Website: home-depot
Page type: account-selection
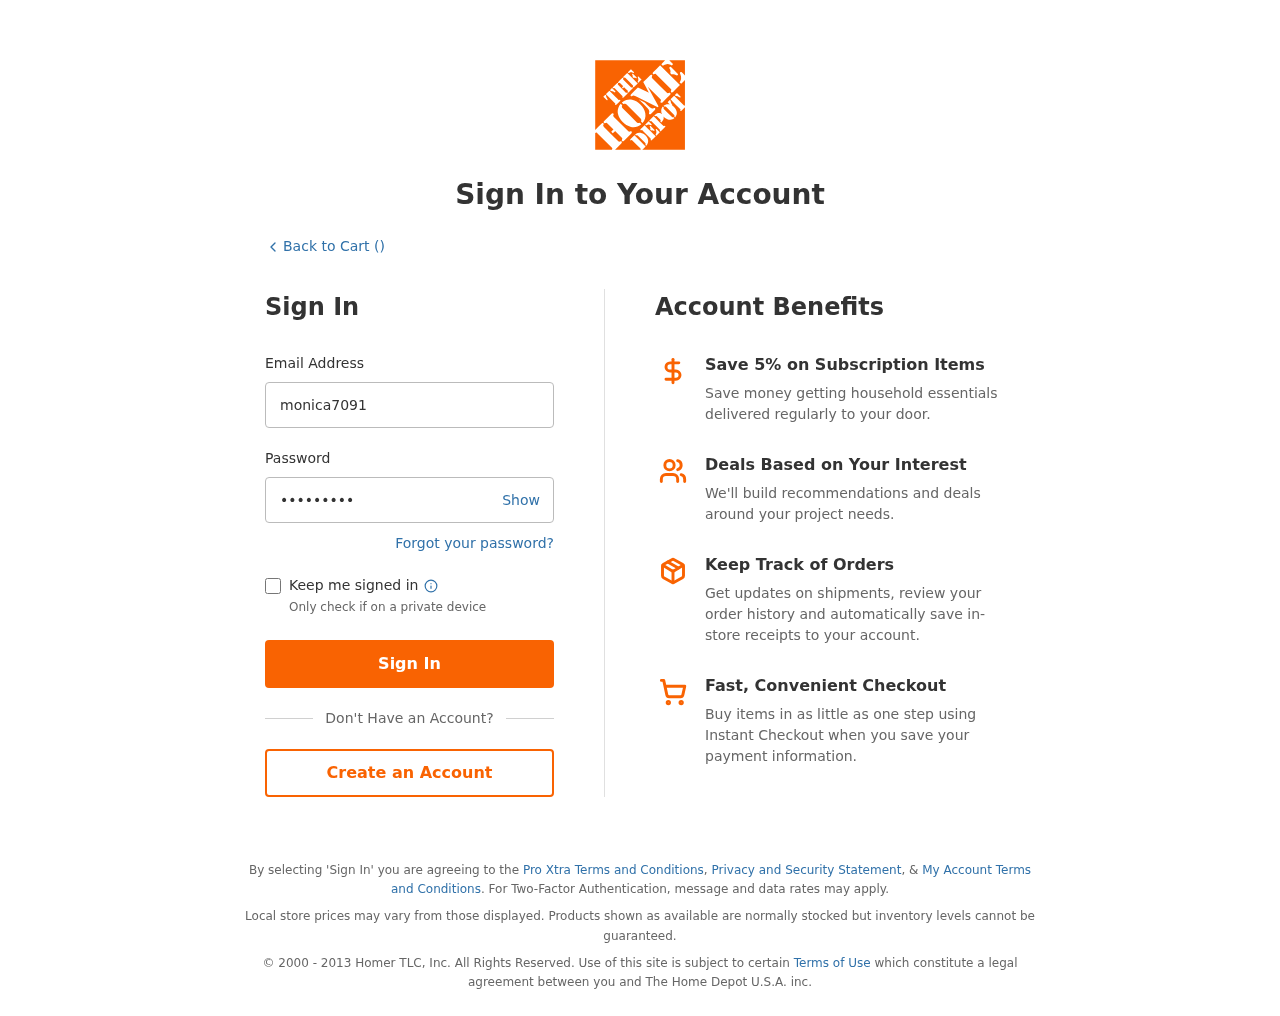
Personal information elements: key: PII_LOGIN_USERNAME
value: monica7091